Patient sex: M
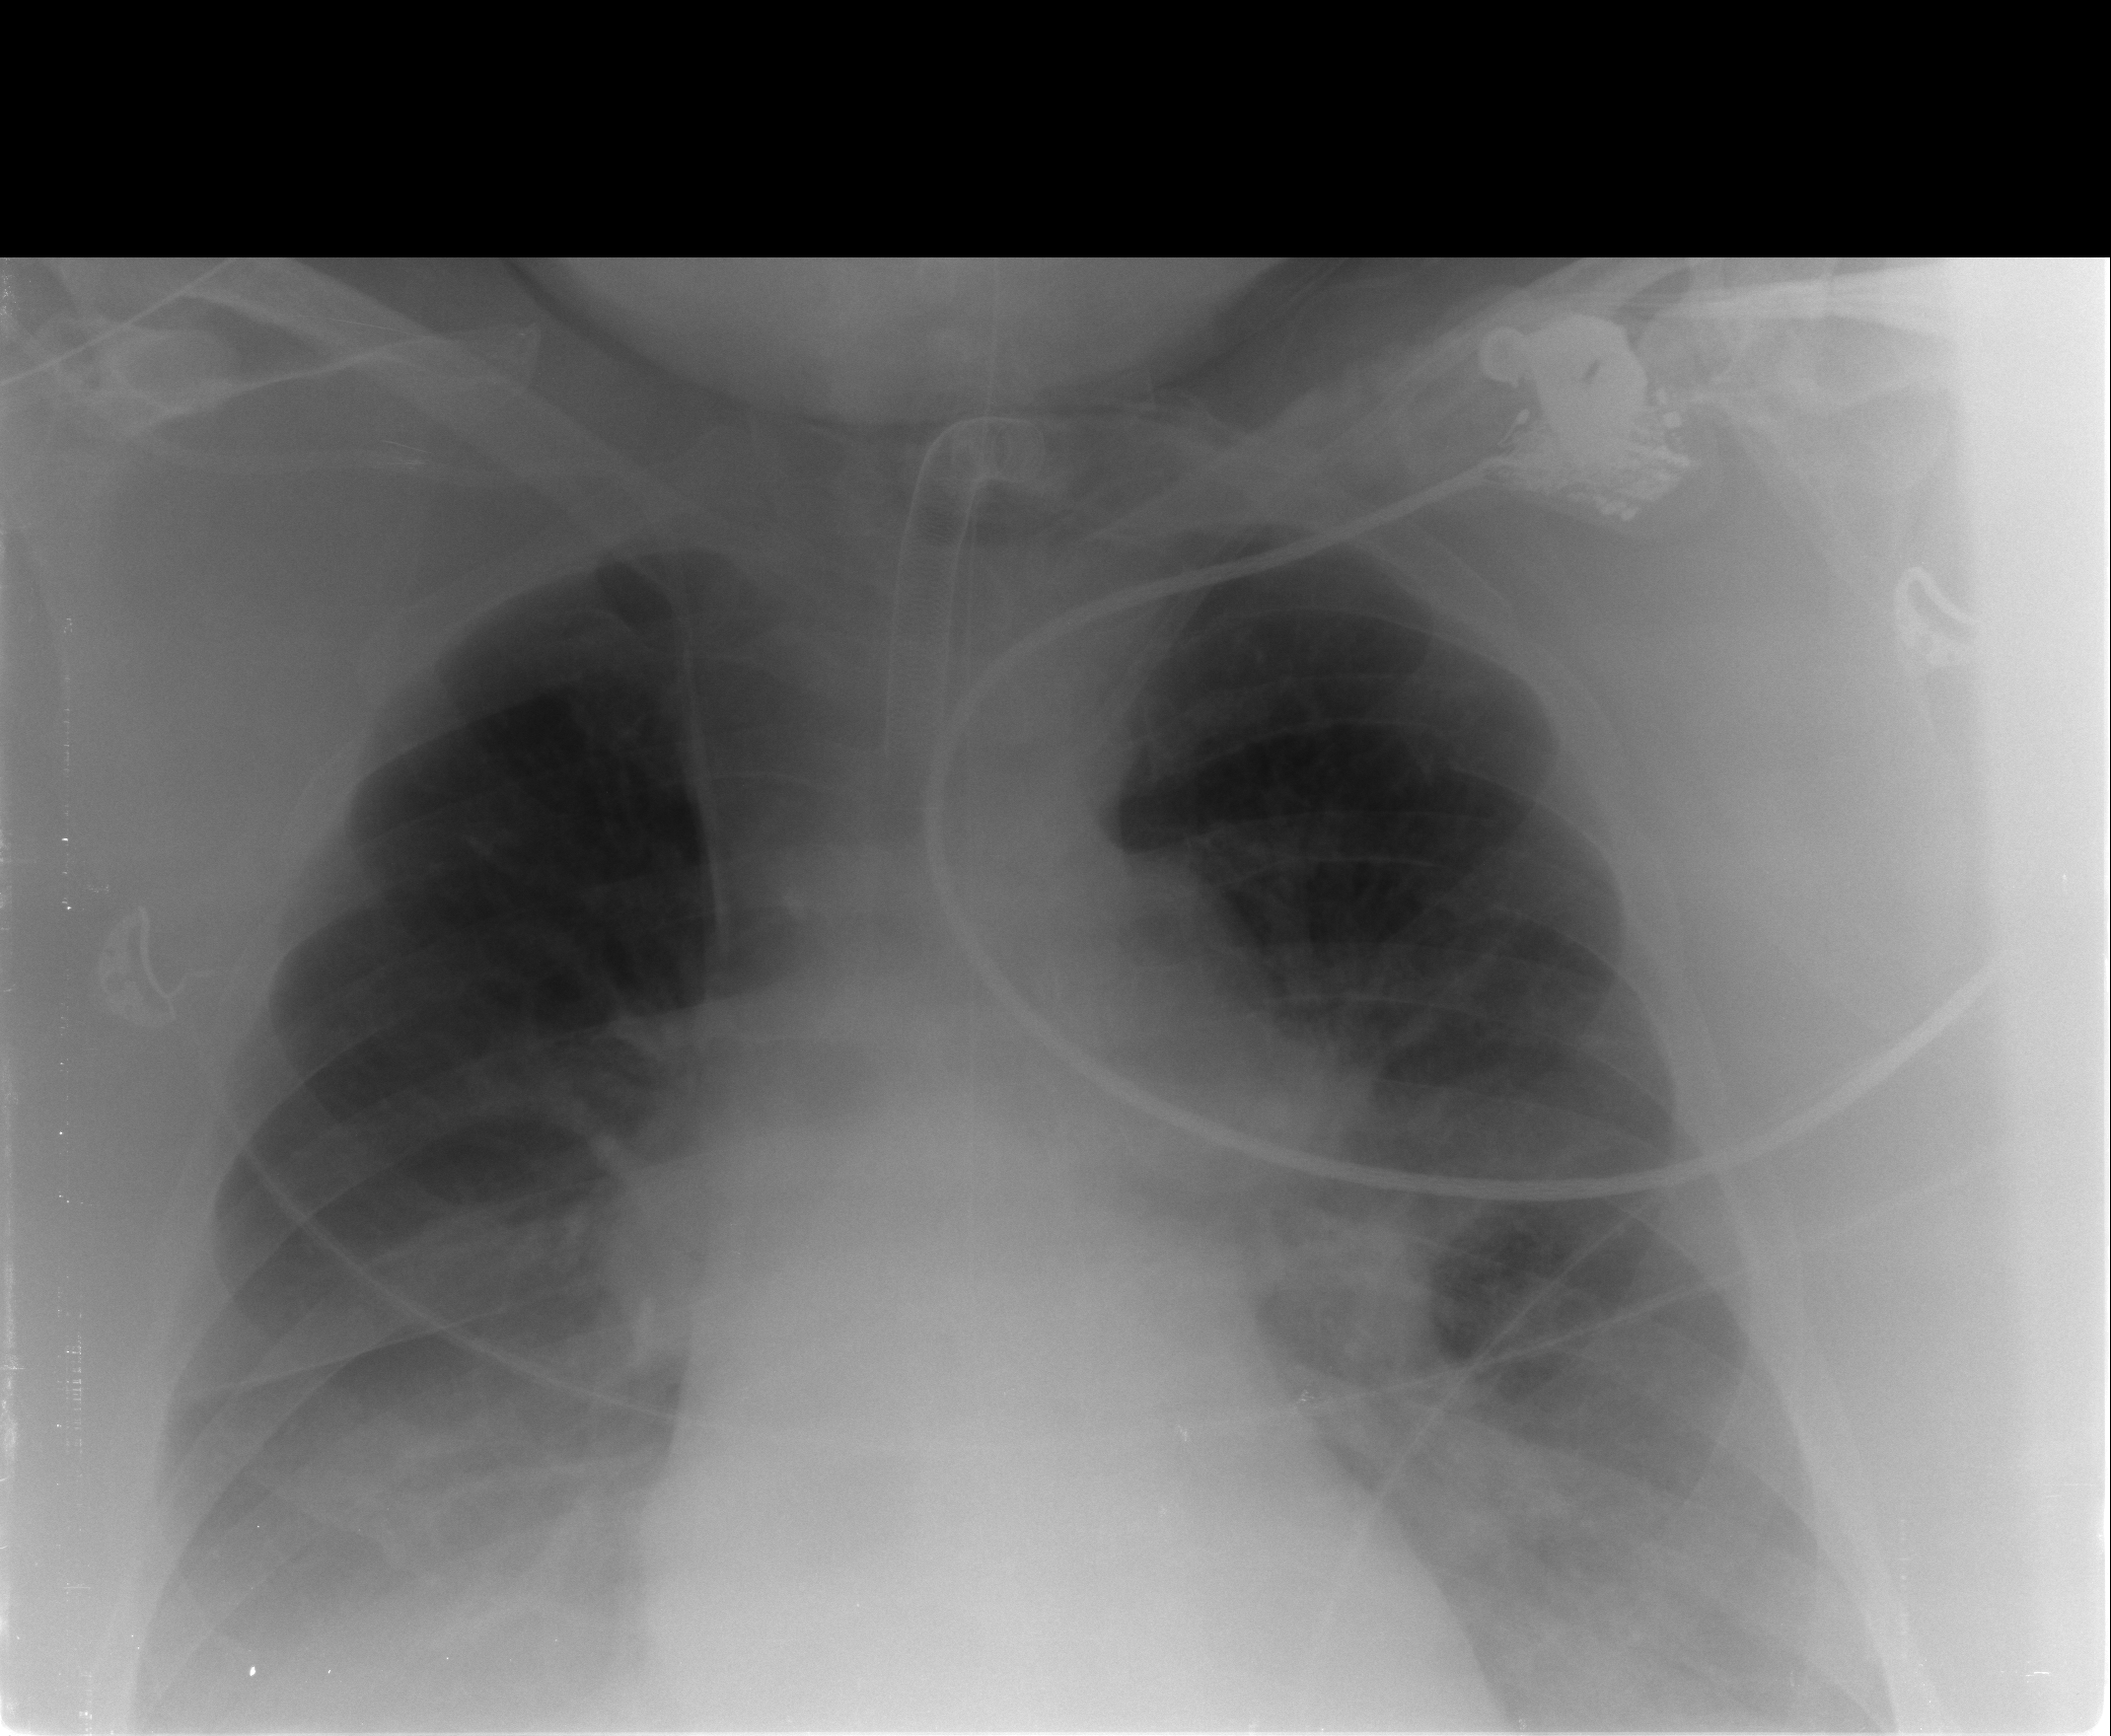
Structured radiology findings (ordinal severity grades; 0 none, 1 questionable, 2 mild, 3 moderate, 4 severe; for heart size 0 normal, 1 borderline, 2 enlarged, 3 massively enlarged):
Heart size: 2
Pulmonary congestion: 2
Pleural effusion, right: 2
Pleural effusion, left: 2
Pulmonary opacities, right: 0
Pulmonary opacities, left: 0
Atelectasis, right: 2
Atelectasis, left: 2